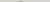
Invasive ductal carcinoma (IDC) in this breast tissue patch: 0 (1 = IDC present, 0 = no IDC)